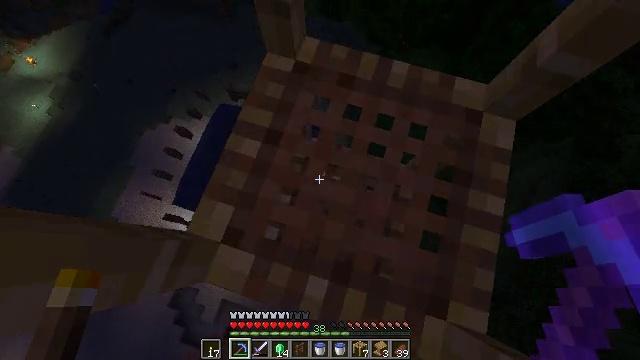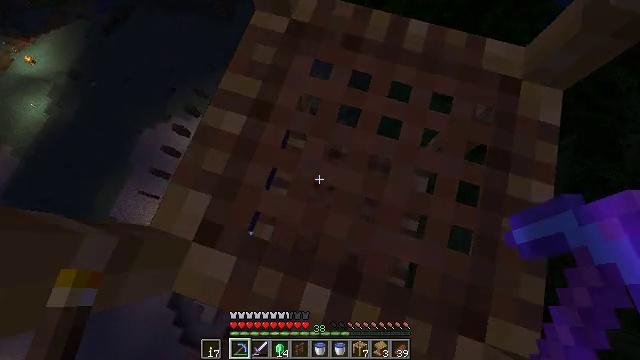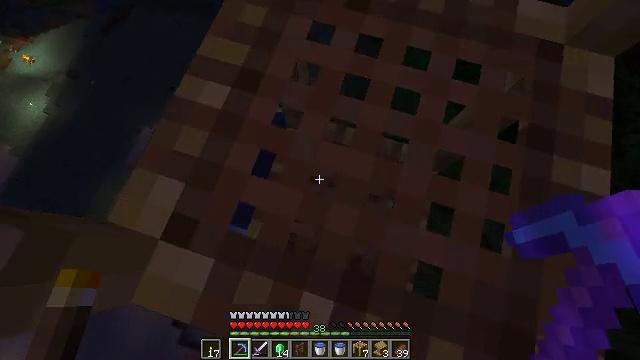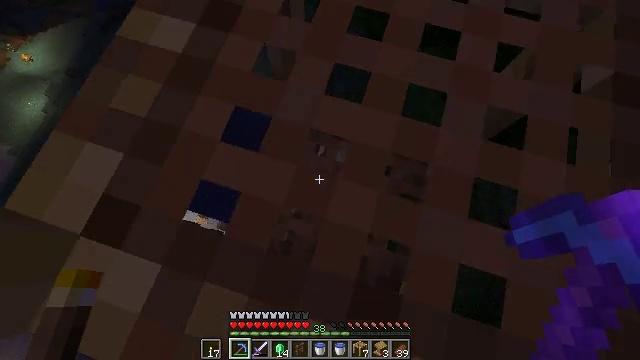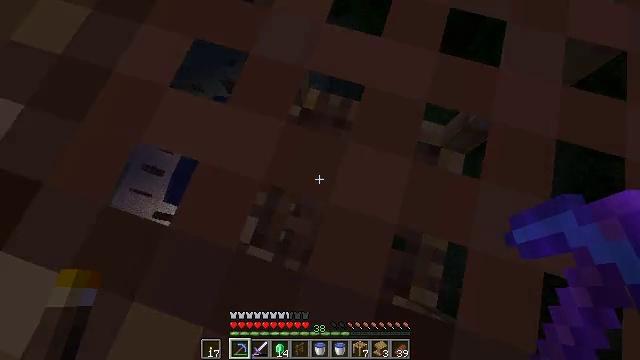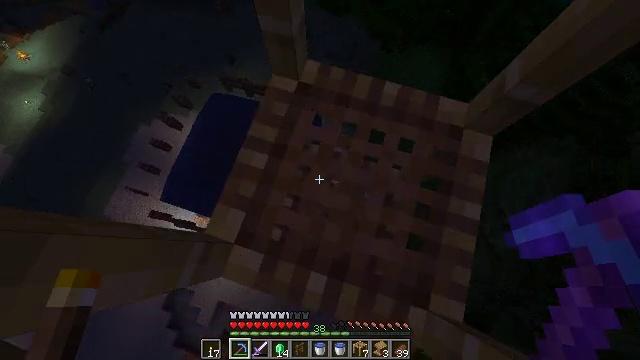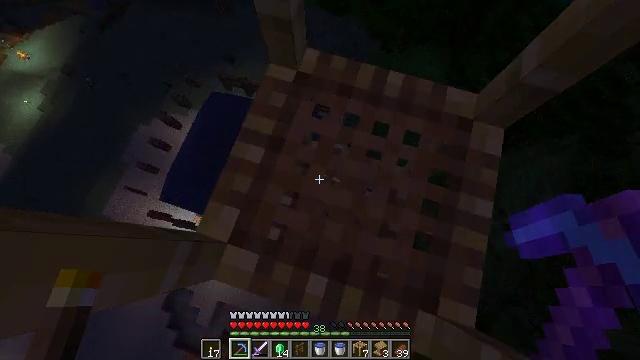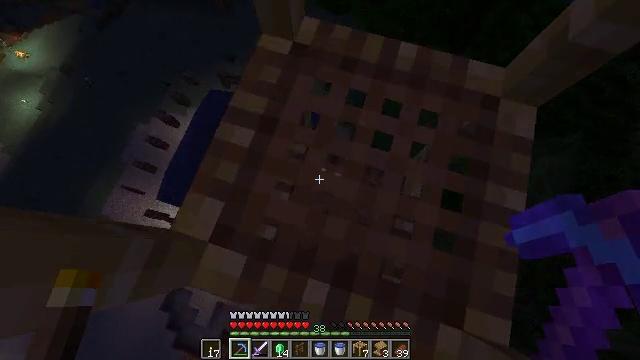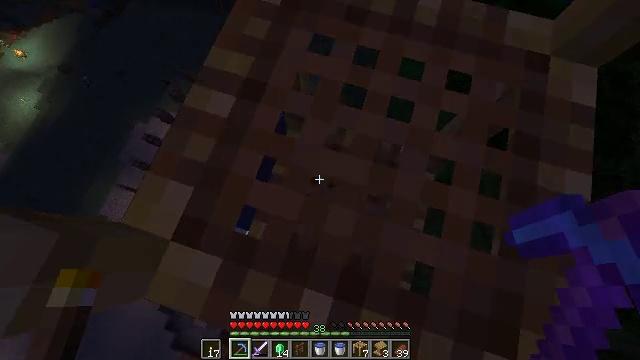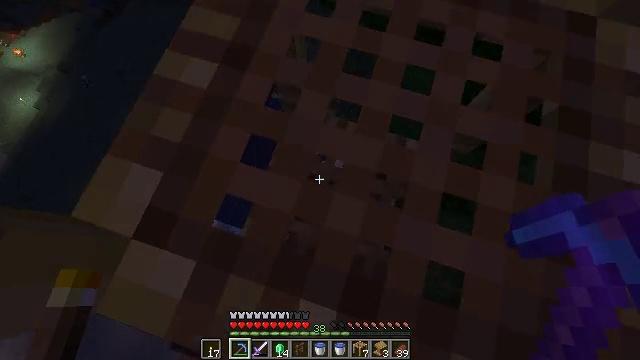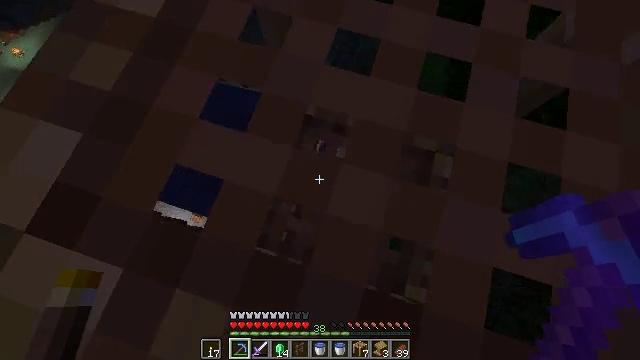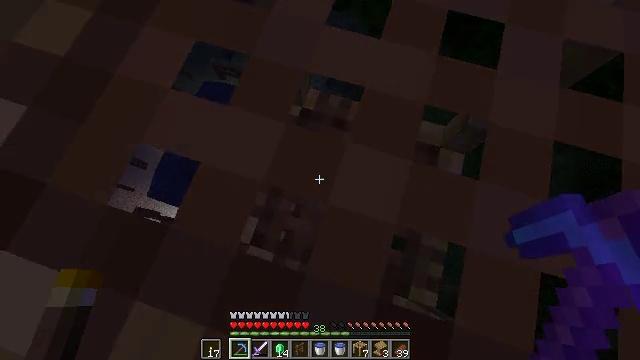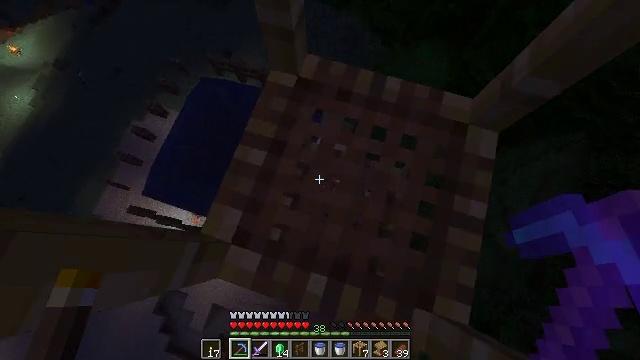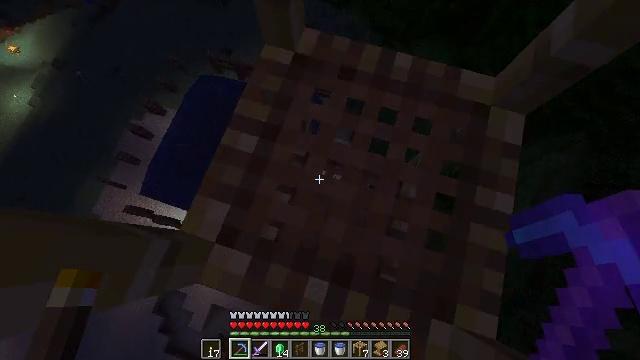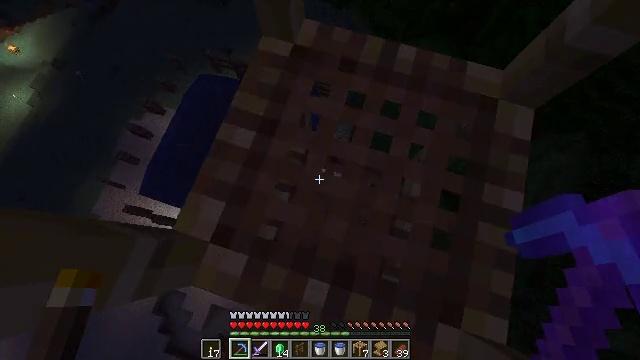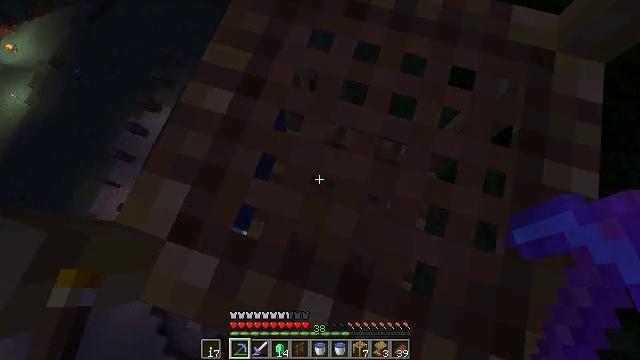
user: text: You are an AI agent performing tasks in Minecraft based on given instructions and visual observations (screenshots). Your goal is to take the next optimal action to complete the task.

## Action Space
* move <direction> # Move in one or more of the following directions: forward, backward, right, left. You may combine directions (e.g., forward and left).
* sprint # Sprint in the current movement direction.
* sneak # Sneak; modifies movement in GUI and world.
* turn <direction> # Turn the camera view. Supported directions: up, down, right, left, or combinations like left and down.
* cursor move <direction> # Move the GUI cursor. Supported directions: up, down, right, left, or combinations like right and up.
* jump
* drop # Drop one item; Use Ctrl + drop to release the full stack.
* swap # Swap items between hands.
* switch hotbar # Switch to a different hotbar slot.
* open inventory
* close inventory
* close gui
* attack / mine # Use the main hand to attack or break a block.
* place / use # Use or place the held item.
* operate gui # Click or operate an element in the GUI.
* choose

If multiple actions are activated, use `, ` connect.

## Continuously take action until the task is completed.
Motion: motion action
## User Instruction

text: Collect scaffolding blocks.
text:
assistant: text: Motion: sneak
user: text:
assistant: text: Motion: sneak
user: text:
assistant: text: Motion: sneak
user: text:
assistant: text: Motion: sneak
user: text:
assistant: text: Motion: sneak
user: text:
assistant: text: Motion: sneak
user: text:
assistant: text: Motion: sneak
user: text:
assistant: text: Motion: sneak
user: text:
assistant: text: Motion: sneak
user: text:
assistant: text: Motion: sneak
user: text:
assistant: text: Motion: sneak
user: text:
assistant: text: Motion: sneak
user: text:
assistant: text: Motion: sneak
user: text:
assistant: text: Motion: sneak
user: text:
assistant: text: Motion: sneak
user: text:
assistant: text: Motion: sneak
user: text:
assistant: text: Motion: sneak
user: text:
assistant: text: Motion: sneak
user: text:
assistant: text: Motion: sneak
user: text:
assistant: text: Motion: sneak
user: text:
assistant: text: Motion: sneak
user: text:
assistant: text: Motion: sneak
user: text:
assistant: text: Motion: sneak
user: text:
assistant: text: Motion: sneak
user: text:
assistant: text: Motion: sneak
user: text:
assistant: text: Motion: sneak
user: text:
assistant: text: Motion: sneak
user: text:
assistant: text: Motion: sneak
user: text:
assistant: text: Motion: sneak
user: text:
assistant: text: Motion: sneak